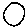
Label: circle